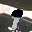
Label: 9